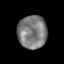
Tissue: prostate
Cell type: T cells
Senescence score: 0.2789
Nuclear area (px): 943
Mean DAPI intensity: 124.547